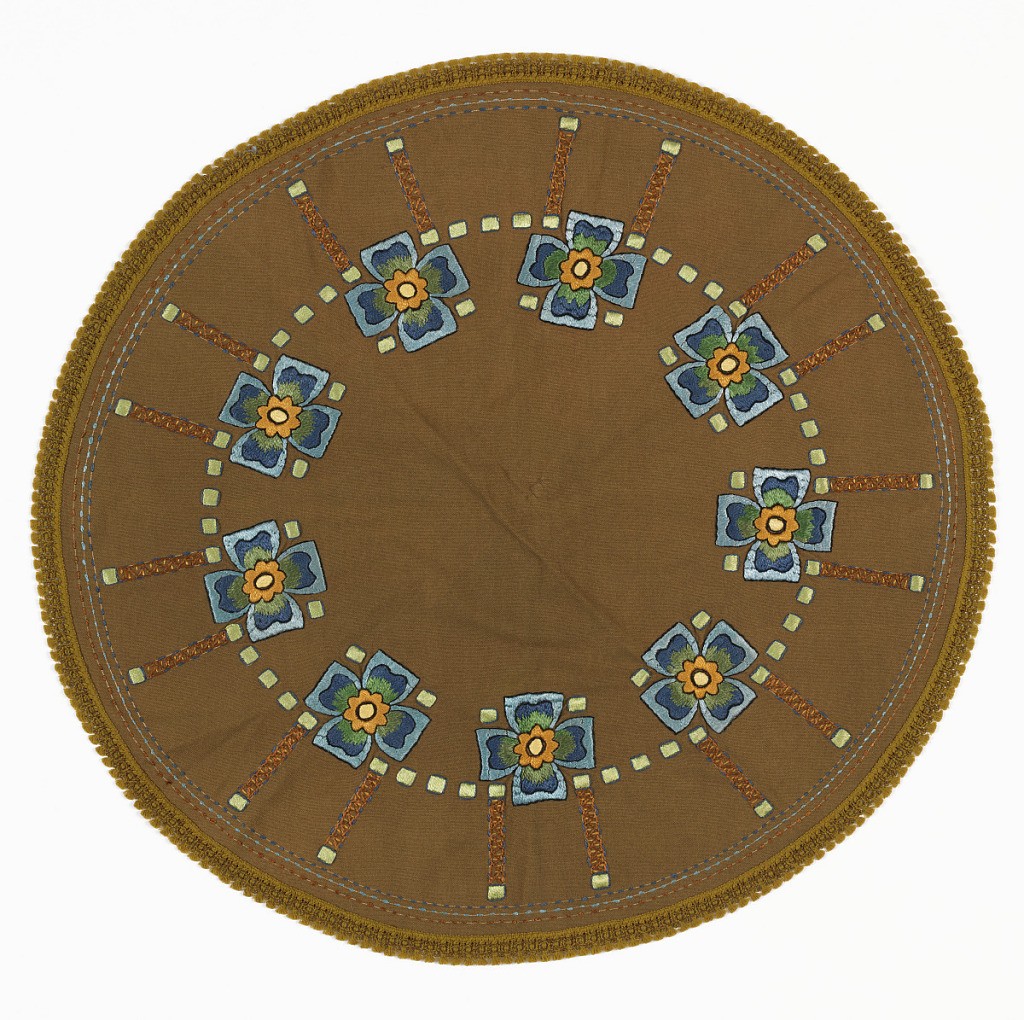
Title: Tablecloth
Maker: Unknown
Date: ca. 1907
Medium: cotton, cotton and viscose rayon embroidery Technique: embroidered on plain weave
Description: Round olive green tablecloth embroidered in a design stylized squarish flowers of blue, orange and yellow arranged in a circle. Ring of light yellow squares connects the flowers. Embroidered dashed lines in blue, light blue and brown form the outer ring along edge. Made from an embroidery kit. See 2019-28-106.